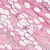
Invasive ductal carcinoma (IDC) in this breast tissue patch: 1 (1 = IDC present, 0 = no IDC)